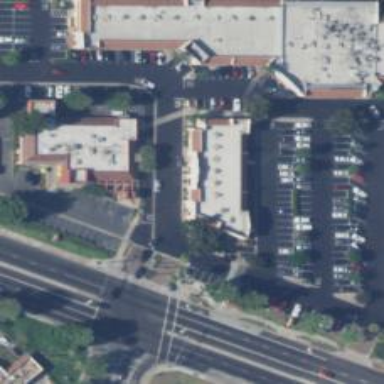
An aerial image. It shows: Post office.